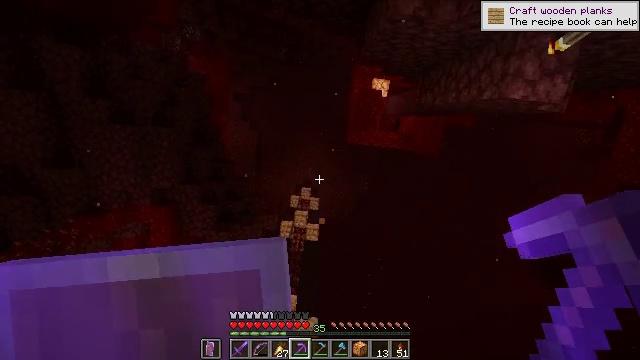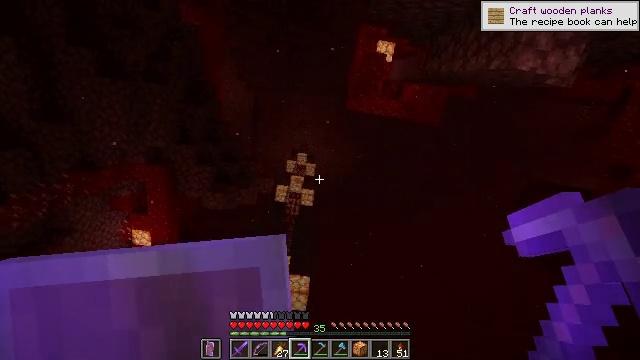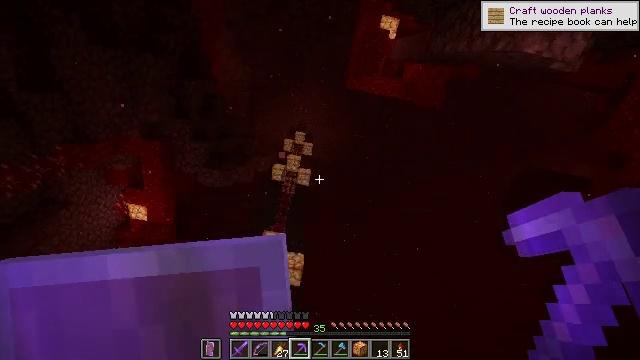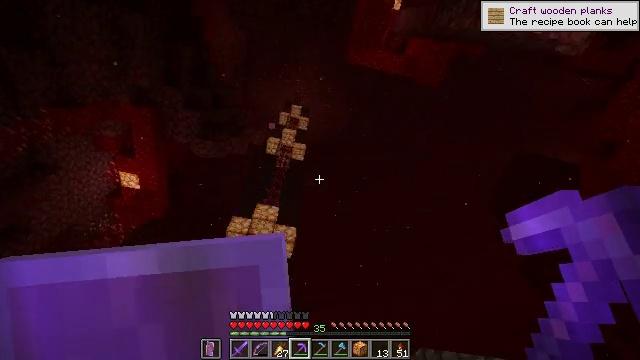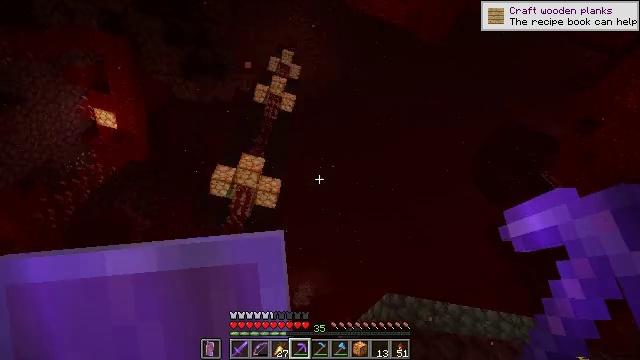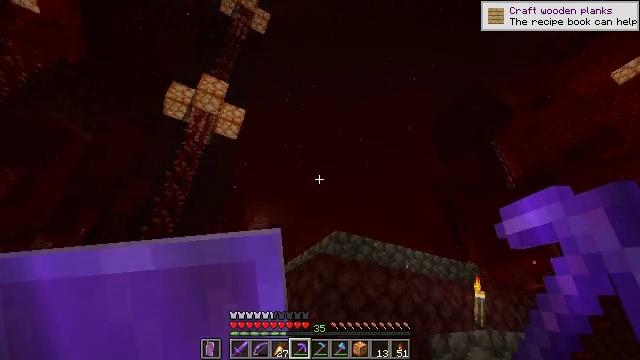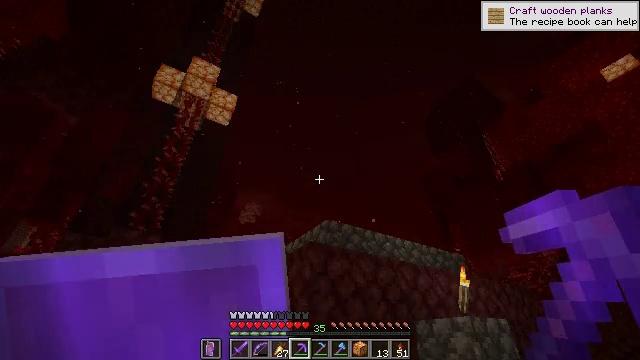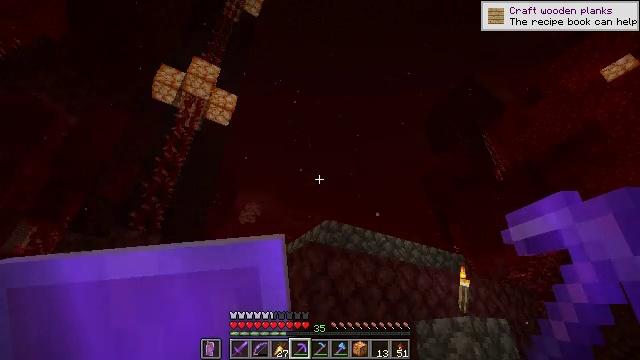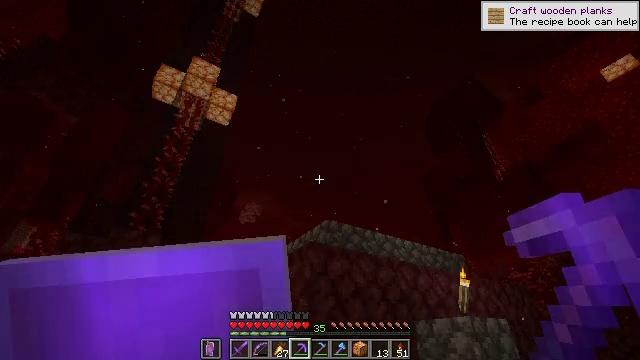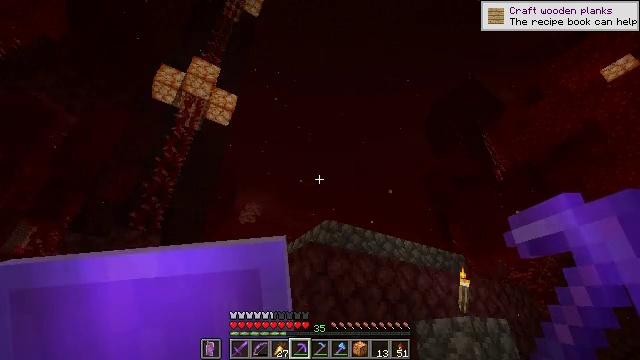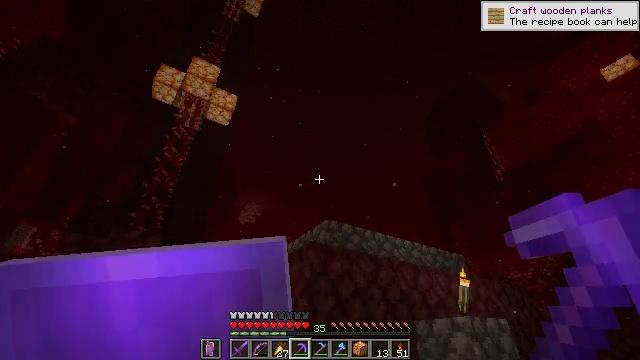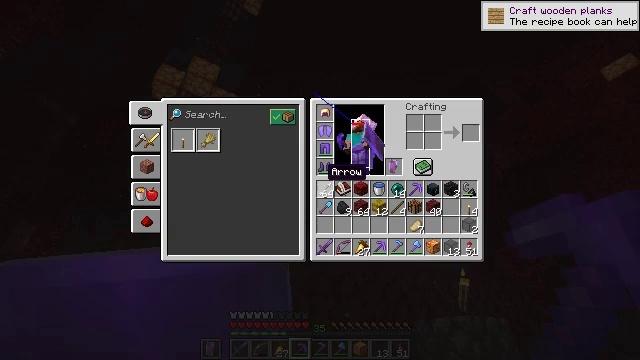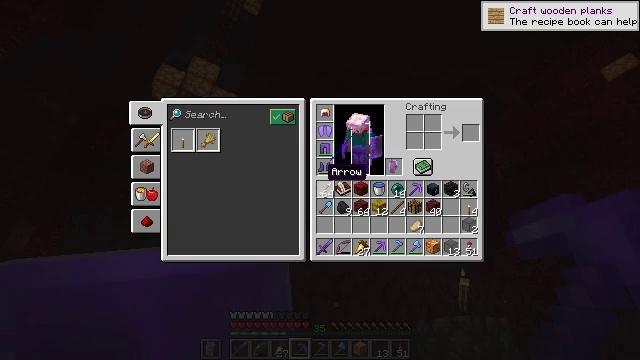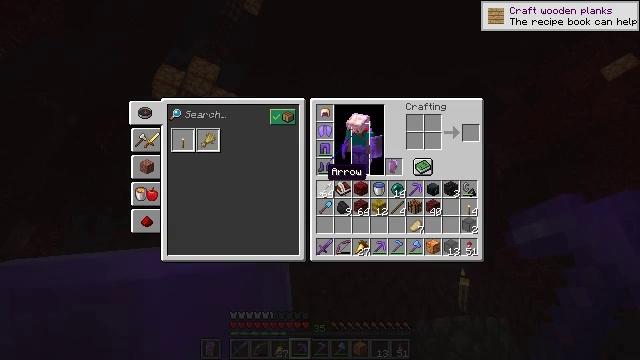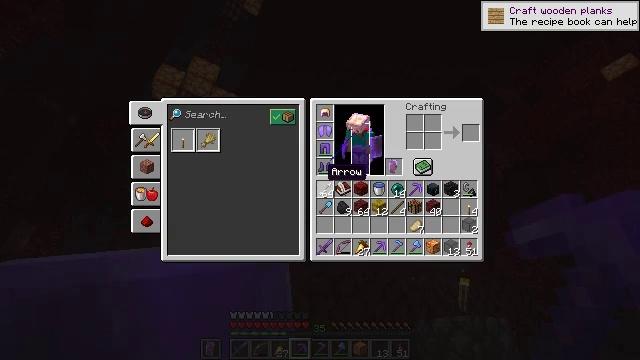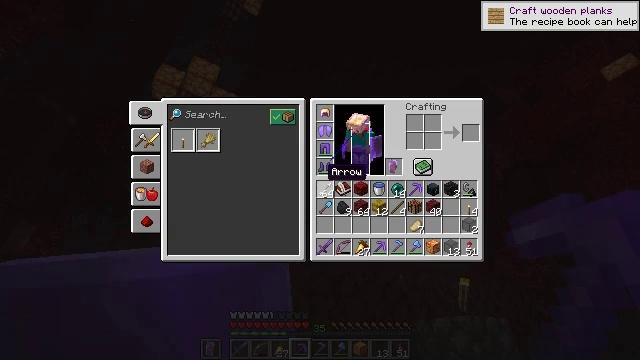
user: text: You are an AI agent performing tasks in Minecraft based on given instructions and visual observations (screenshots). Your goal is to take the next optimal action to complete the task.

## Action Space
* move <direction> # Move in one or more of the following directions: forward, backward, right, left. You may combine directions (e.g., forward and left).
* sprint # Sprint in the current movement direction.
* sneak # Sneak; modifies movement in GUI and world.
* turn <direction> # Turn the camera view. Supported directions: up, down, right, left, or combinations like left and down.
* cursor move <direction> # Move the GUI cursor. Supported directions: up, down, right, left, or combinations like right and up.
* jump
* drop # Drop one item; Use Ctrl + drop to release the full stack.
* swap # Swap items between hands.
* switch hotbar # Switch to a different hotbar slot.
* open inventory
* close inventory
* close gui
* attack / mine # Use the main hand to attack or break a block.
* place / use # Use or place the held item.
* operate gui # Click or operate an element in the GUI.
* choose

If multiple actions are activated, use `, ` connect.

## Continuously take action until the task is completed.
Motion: motion action
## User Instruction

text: Collect the nether wart block for decoration.
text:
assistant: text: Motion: turn right and down
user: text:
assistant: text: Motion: turn right and down
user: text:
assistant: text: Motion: turn right and down
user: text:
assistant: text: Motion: turn right and down
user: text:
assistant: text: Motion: turn right and down
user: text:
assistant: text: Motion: turn right and down
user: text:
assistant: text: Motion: no_op
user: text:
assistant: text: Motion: no_op
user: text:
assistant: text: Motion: no_op
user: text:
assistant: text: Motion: no_op
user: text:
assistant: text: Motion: open inventory
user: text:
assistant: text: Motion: open inventory
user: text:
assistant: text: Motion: open inventory
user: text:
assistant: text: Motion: no_op
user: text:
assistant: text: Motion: no_op
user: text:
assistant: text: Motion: no_op
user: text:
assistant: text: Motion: no_op
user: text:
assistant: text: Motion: no_op
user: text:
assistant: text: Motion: no_op
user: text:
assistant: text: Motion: cursor move right
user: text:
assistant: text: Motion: cursor move right
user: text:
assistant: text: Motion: cursor move right
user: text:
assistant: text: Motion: no_op
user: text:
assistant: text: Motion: no_op
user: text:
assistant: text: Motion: no_op
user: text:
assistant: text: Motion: no_op
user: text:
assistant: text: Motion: no_op
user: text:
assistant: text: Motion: no_op
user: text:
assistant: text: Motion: no_op
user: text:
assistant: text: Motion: no_op